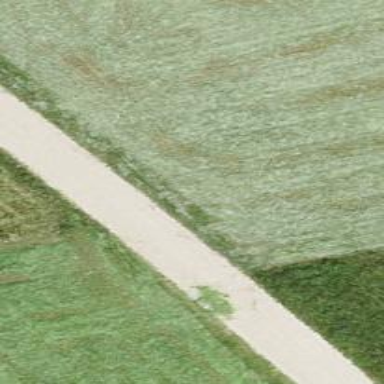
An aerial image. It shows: Unpaved track with grade2 surface.